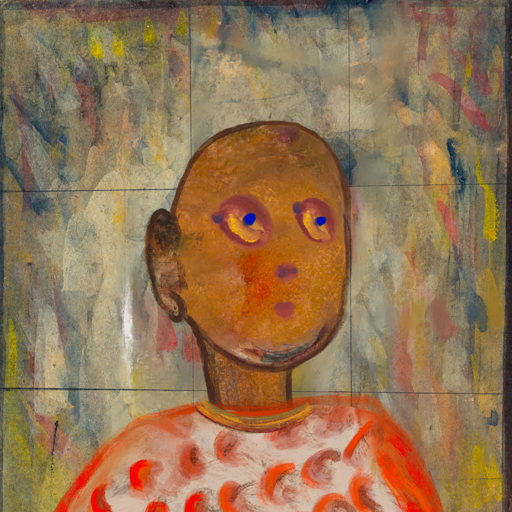
Background: GypsyMother, Head And Neck Side: Pipe, Face Side: Mother_And_Son_Son, Bust: Rupkatha, Hair Side: Blank, Head Accessory: Blank, Second Necklace: Blank, Necklace: Mother_And_Son_Son, Baby: Blank